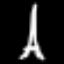
Label: The Eiffel Tower